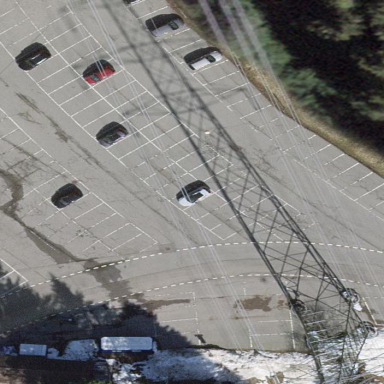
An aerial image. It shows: Parking area with surface.